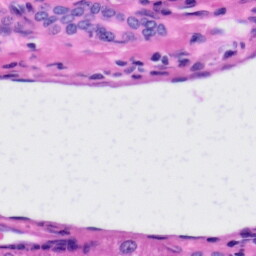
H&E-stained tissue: Liver